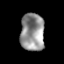
Tissue: prostate
Cell type: T cells
Senescence score: 0.2587
Nuclear area (px): 881
Mean DAPI intensity: 146.698